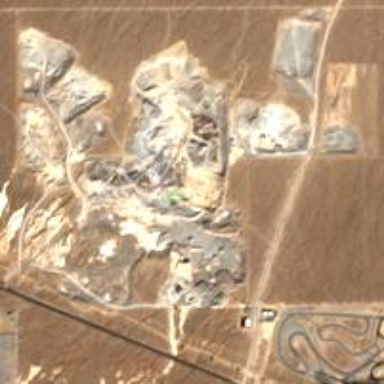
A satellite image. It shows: Quarry area.